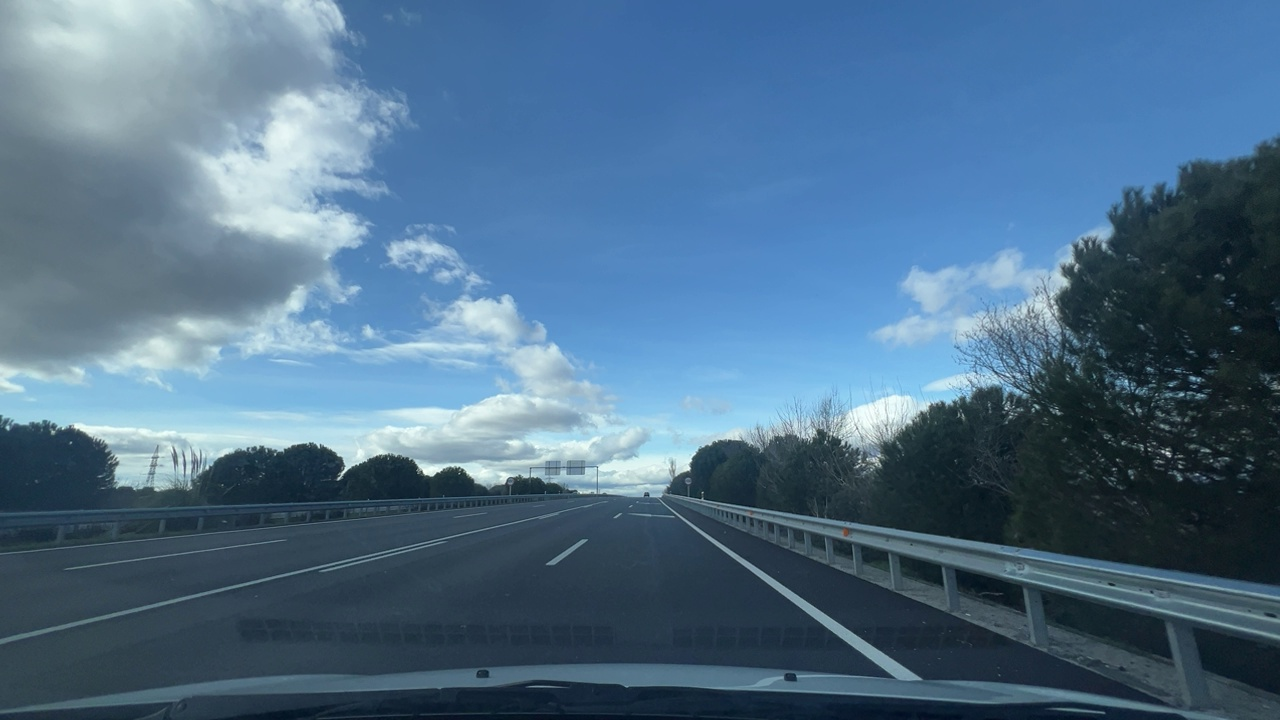
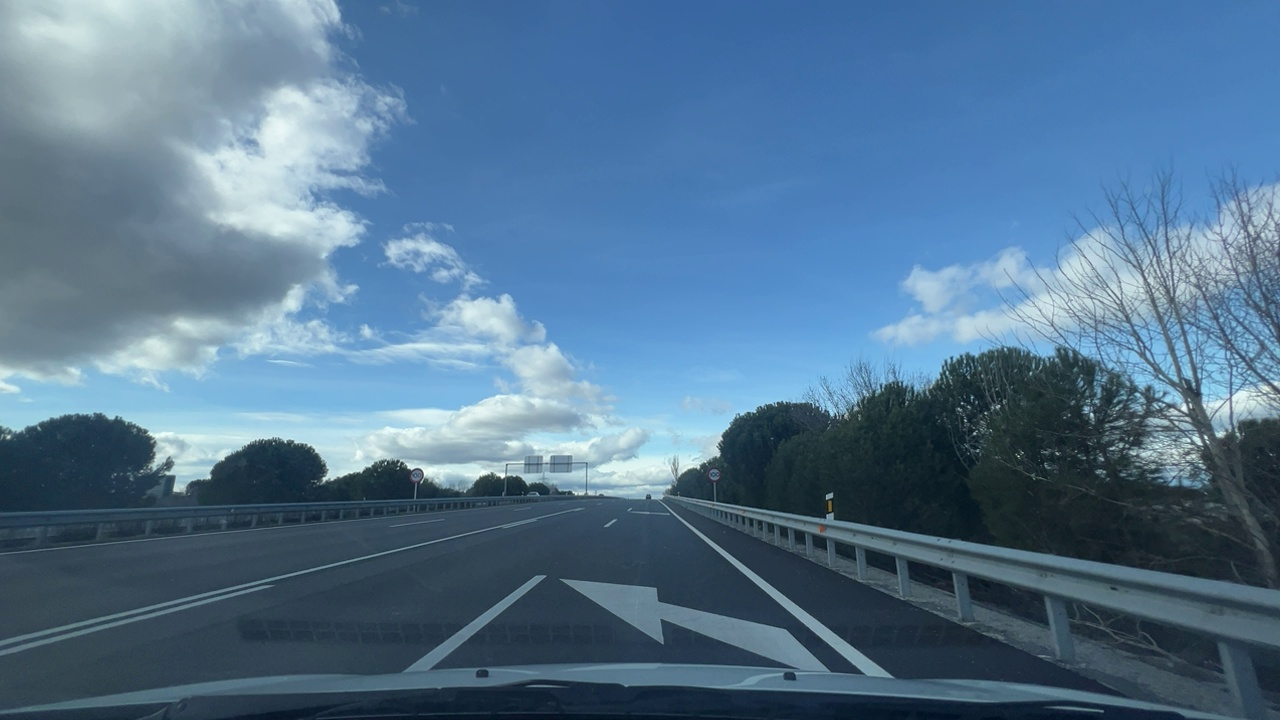
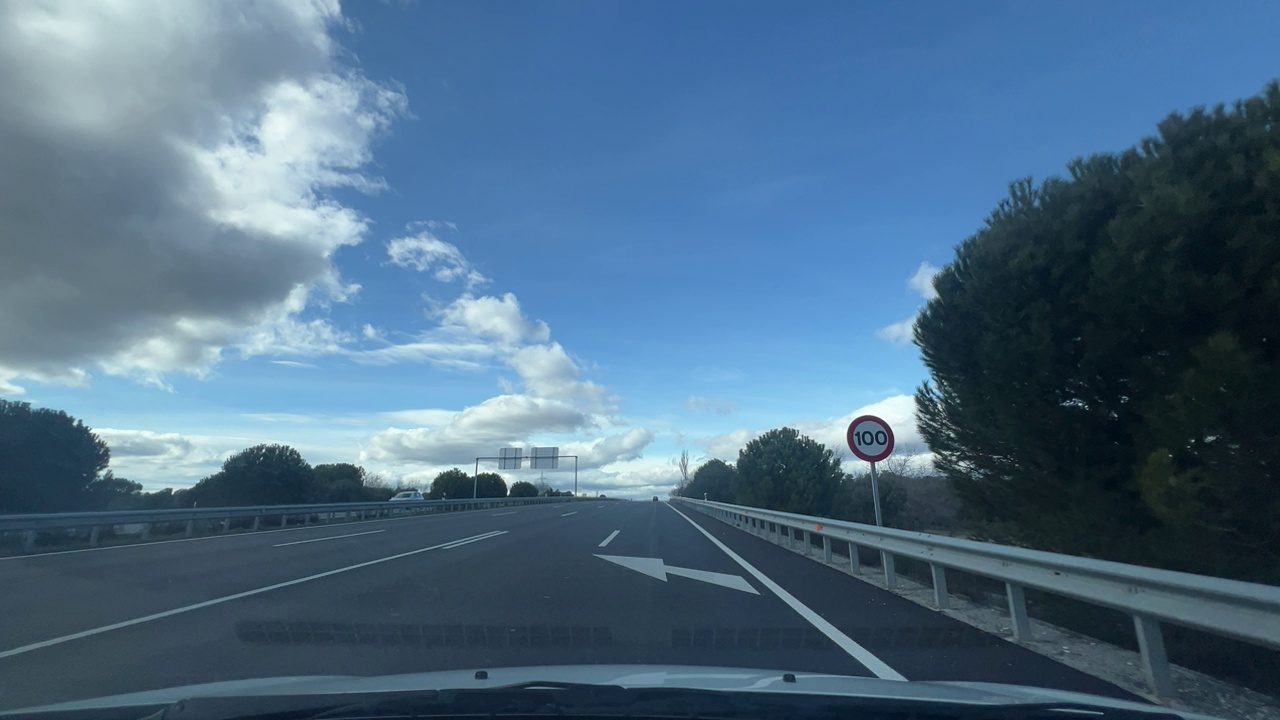
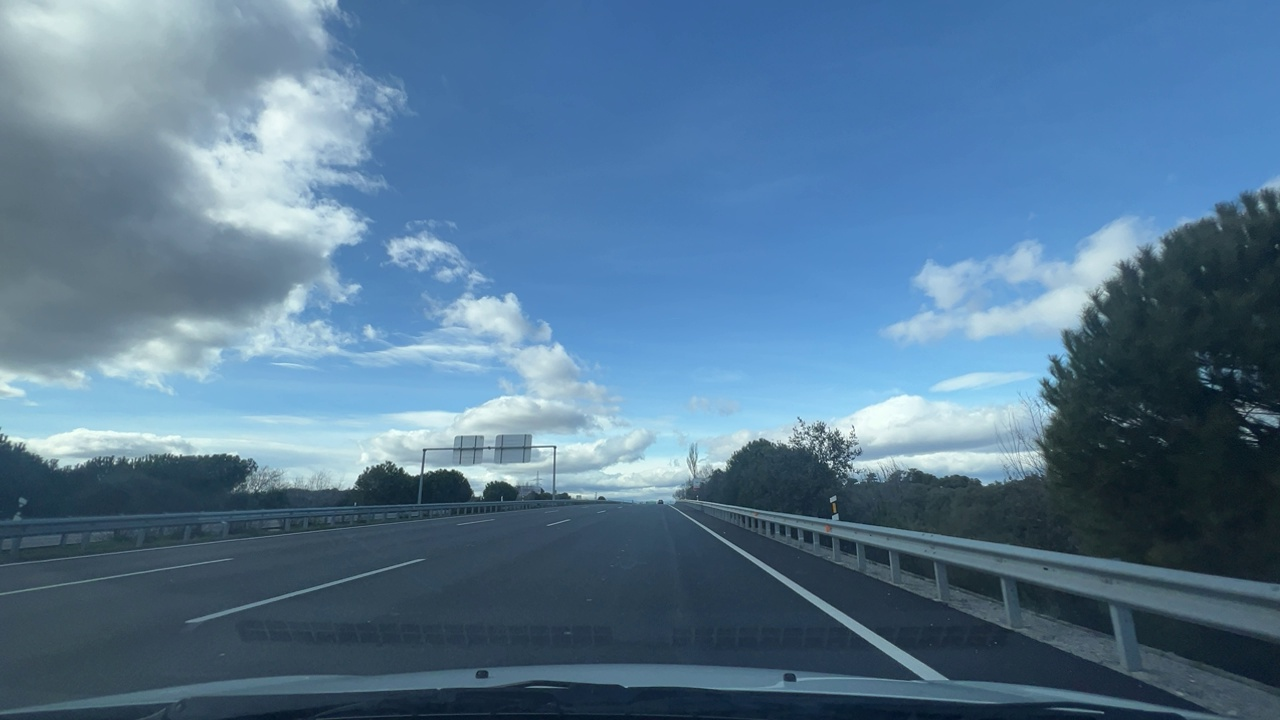
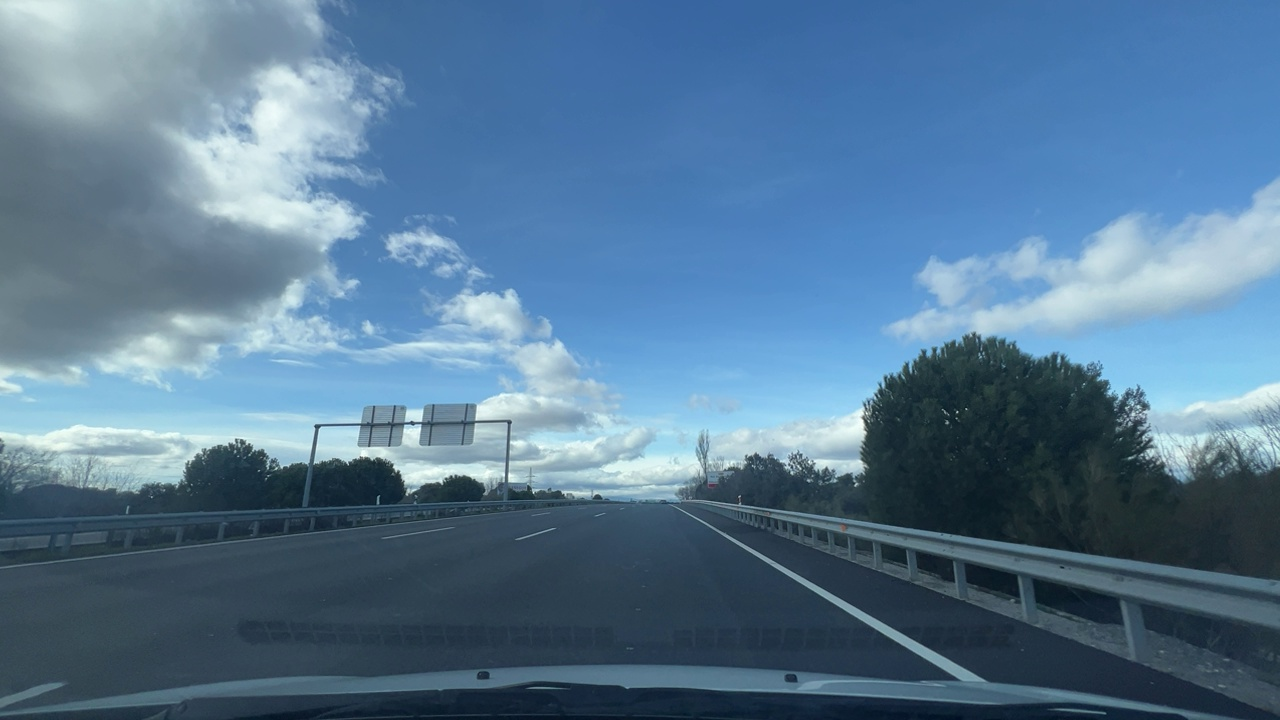
Situation: Merging lane
Question: Is the ego vehicle currently traveling within an acceleration or merge lane?
Answer: Yes
Reasoning: The lane widens with merge markings typical of an acceleration lane.

Situation: Merging lane
Question: Is there an adjacent acceleration lane merging into the ego lane?
Answer: No
Reasoning: The ego lane is merging into the adjacent lane

Situation: Merging lane
Question: Do the outer lane markings of an adjacent lane converge into the ego lane?
Answer: No
Reasoning: The ego lane markings converge into the adjacent lane